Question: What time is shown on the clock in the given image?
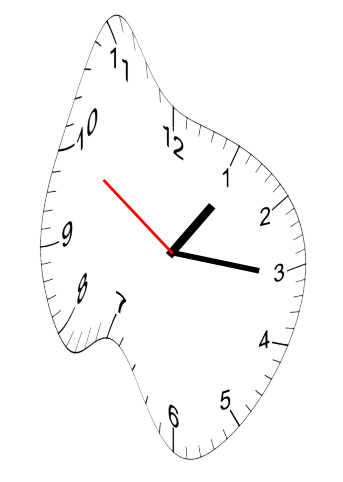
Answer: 01:15:50